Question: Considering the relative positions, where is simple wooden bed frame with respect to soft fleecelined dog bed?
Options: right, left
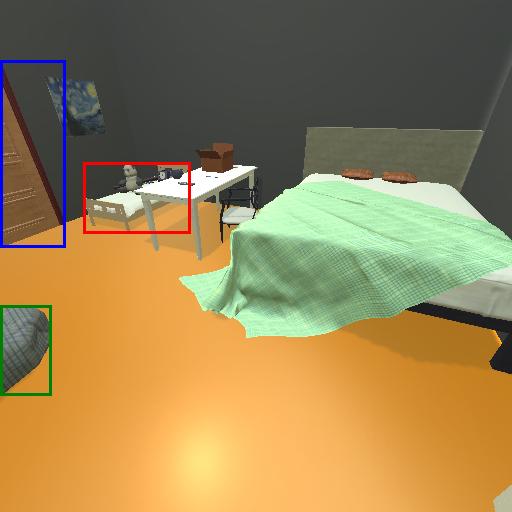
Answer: right